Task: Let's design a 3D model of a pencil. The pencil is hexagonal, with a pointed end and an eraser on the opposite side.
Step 26:
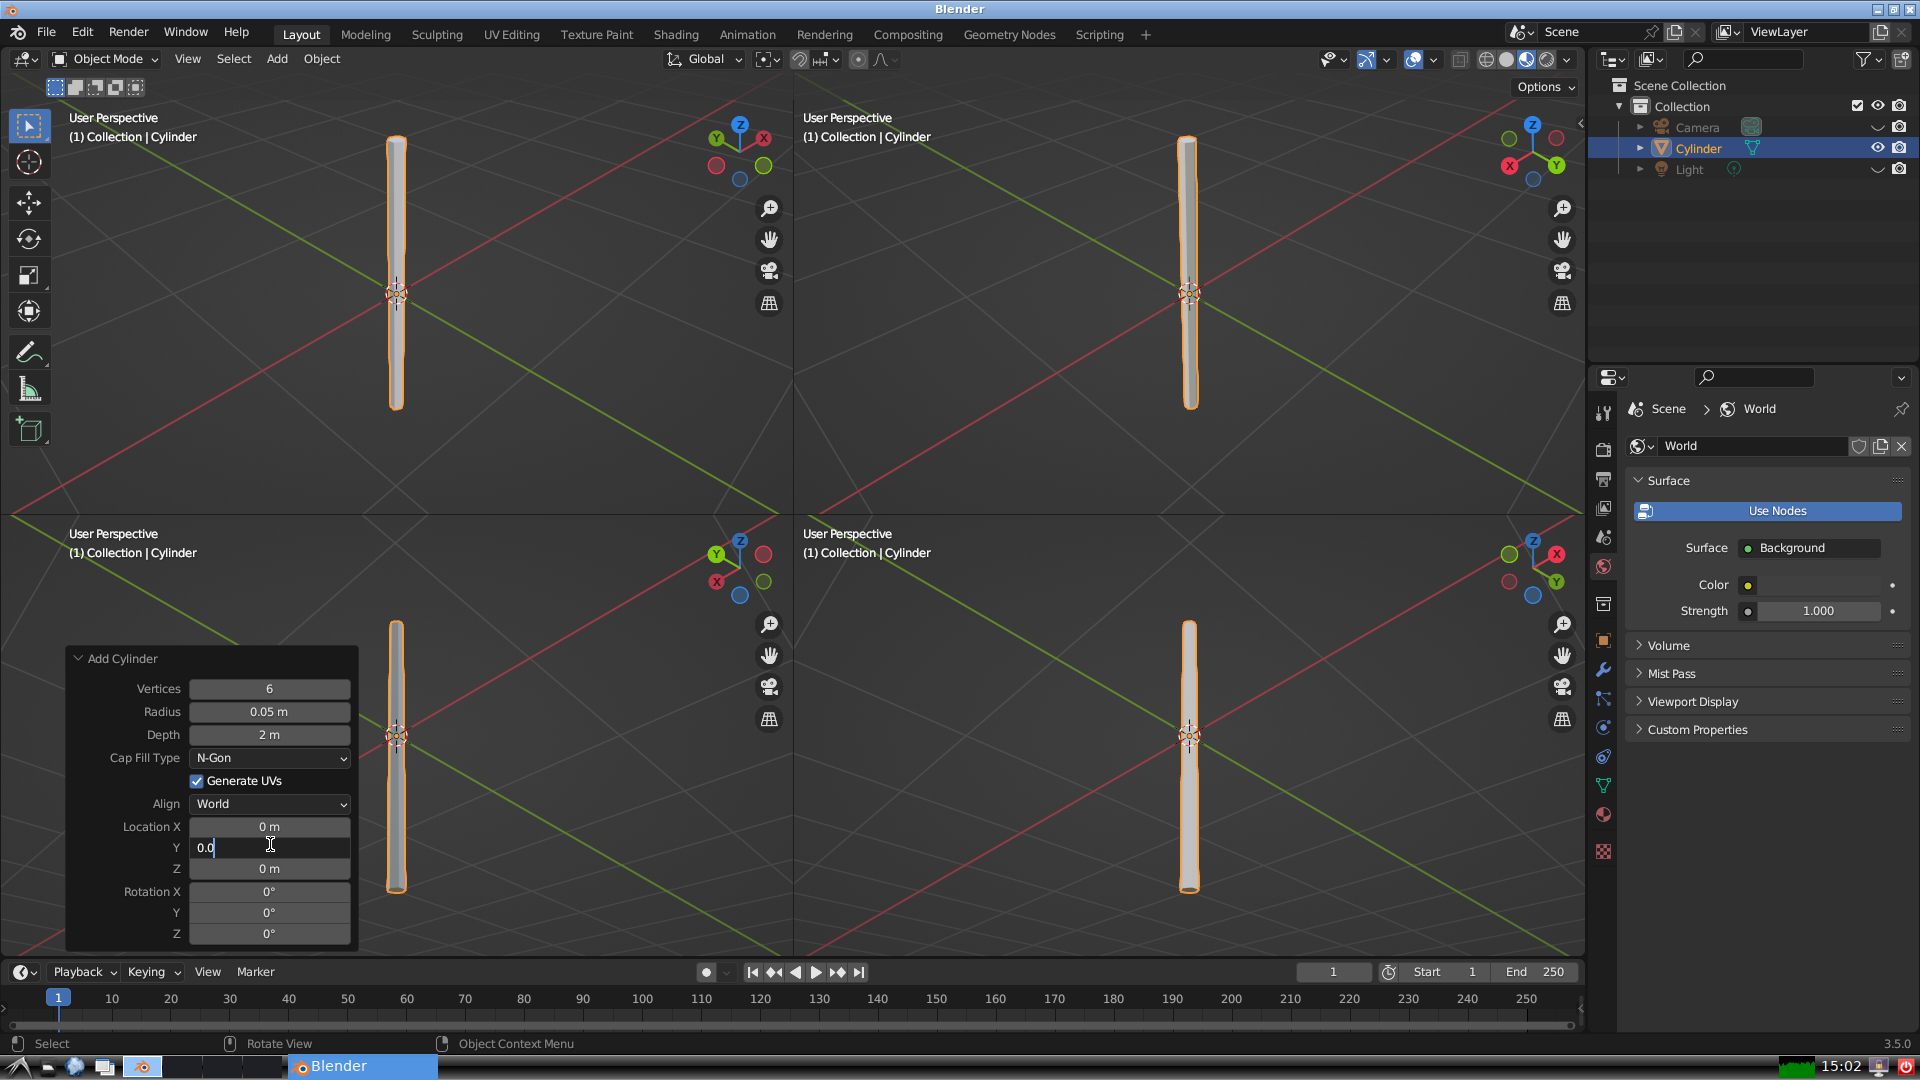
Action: {"key_press": ['Return']}